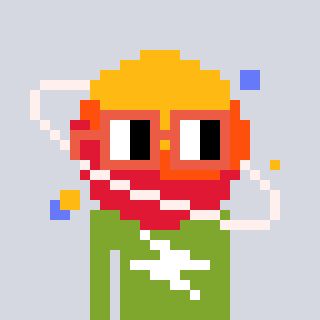
a pixel art character with square orange glasses, a saturn-shaped head and a slimegreen-colored body on a cool background